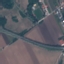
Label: Highway